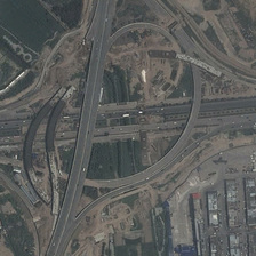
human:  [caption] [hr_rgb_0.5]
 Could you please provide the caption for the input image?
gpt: Some buildings are close to a complex bridge with some cars on it.

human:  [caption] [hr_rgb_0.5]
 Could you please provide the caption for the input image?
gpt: Some buildings are close to a complex viaduct with several cars.

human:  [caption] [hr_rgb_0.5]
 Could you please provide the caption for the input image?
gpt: Some buildings are close to a complex viaduct with several cars on it.

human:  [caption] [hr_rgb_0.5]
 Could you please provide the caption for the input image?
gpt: Some buildings are close to a complex viaduct with some vehicles inside.

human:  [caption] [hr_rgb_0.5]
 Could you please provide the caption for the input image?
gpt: Some buildings are close to a complex viaduct, while others have cars.